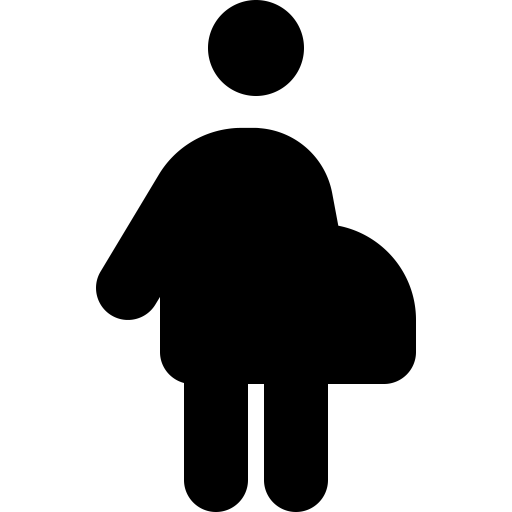
Tags: icon, FontAwesome, fa-icon, solid, person, pregnant